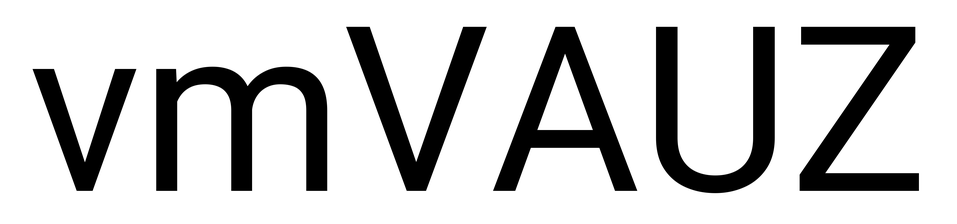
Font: Roboto_Regular